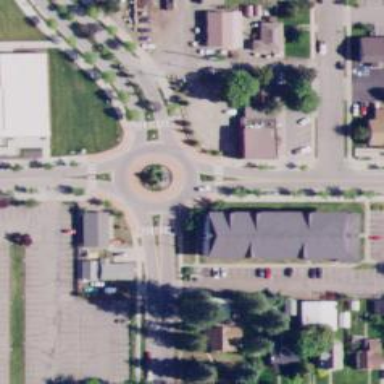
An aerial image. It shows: Tertiary road that leads to roundabout.